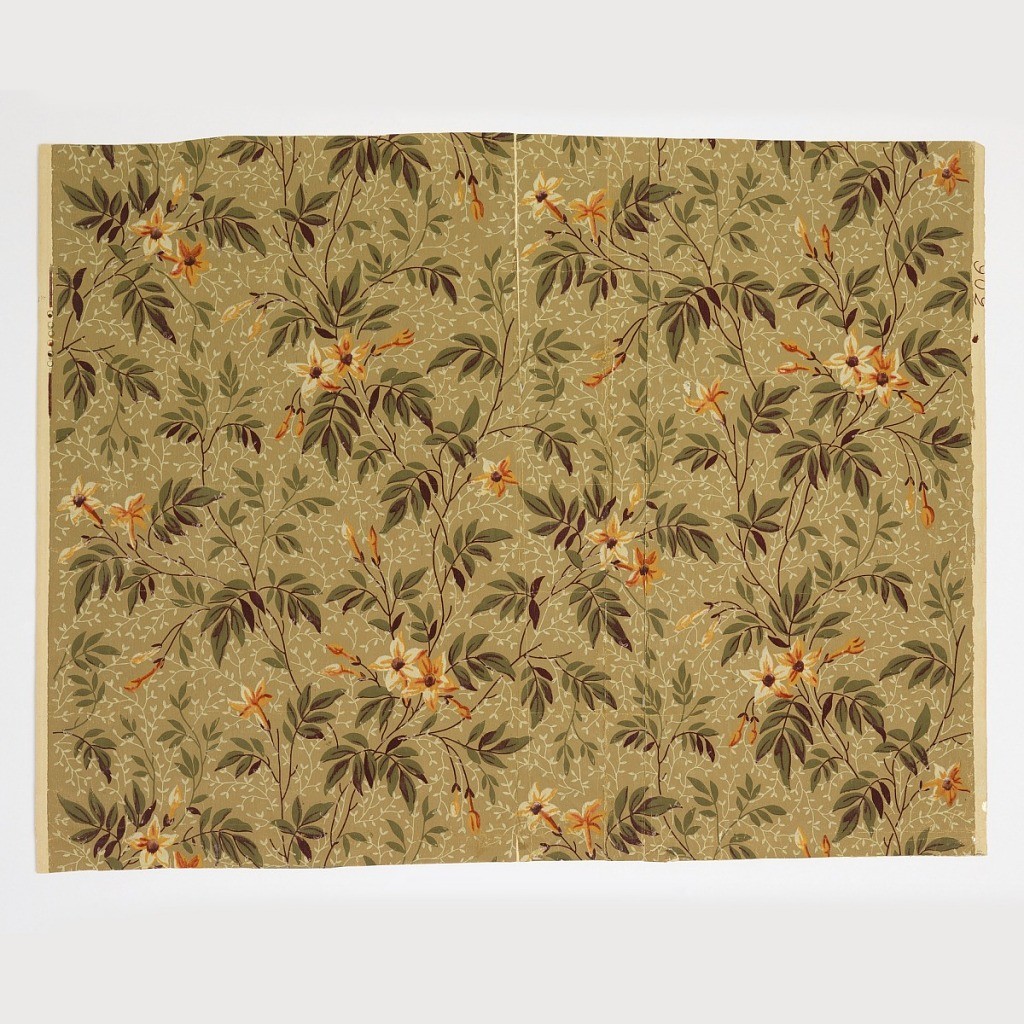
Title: Sidewall
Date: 1860–70
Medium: Machine-printed paper
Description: Horizontal rectangle giving a complete width. Floral pattern of bleeding heart flowers and foliage, in yellow, orange and green, with secondary pattern of leaves in white, printed on brown ground.